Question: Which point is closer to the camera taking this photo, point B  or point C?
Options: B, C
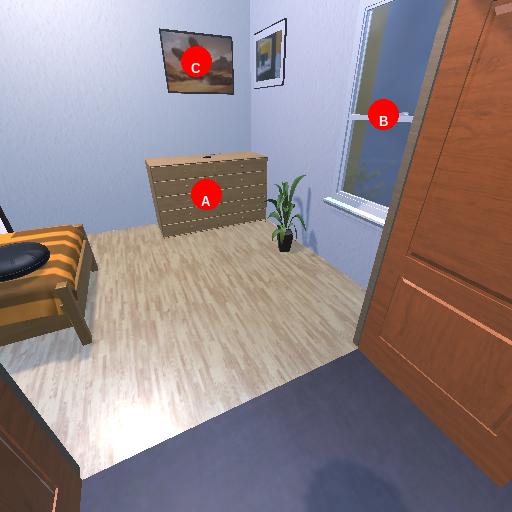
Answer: B